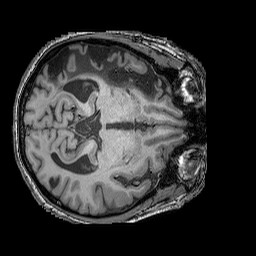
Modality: T1w
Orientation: axial
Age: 56
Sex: male
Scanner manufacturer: siemens
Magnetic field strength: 3 T
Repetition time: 2.25 s
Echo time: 0.00411 s